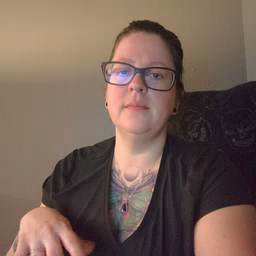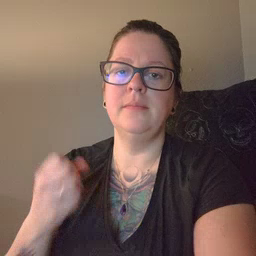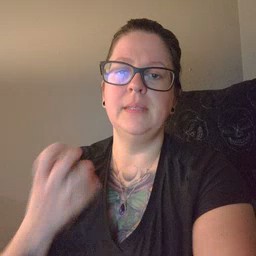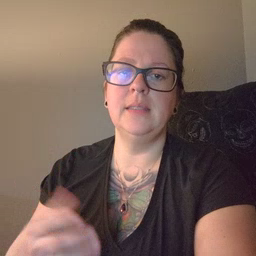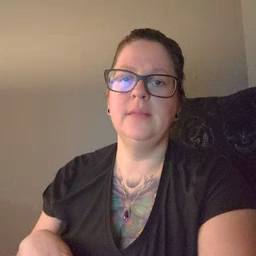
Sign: many